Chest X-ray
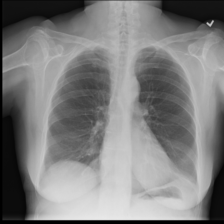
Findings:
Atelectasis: negative
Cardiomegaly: negative
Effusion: negative
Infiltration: negative
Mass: negative
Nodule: negative
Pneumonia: negative
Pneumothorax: negative
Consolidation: negative
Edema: negative
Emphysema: negative
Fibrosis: negative
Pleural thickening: negative
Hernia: negative